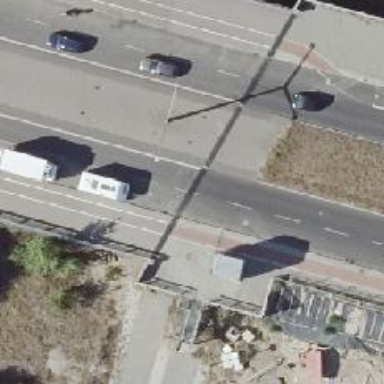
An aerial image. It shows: Secondary road with asphalt surface crossing over bridge. On-street parallel parking available on the right lane.